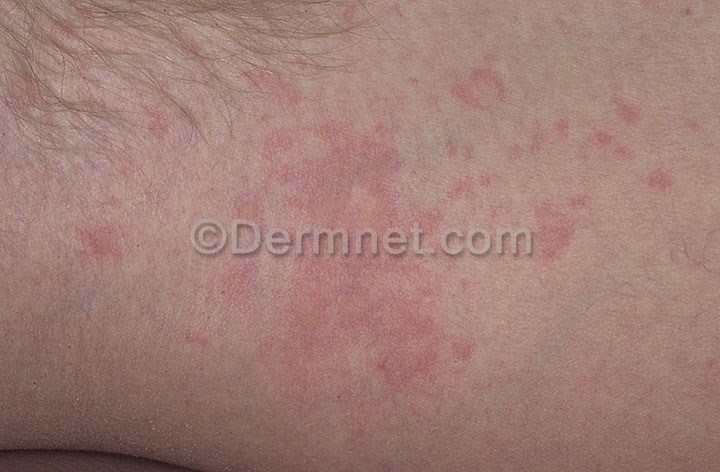
Disease: Urticaria Hives